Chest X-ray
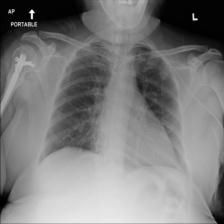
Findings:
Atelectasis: negative
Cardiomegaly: negative
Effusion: negative
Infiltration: negative
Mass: negative
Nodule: negative
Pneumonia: negative
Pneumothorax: negative
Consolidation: negative
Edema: negative
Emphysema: negative
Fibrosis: negative
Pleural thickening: negative
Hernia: negative